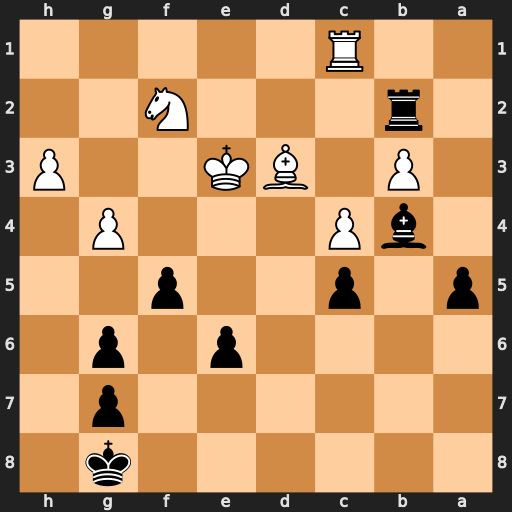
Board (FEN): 6k1/6p1/4p1p1/p1p2p2/1bP3P1/1P1BK2P/1r3N2/2R5
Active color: b
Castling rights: -
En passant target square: -
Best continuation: Bd2+ Ke2 Bxc1+